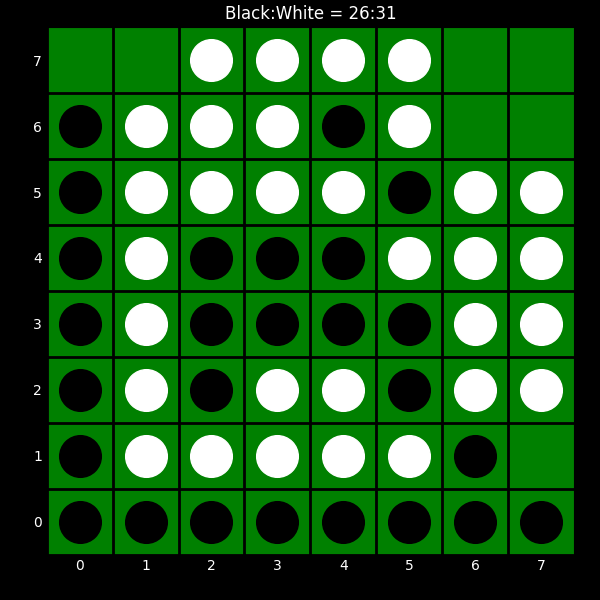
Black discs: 26
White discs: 31